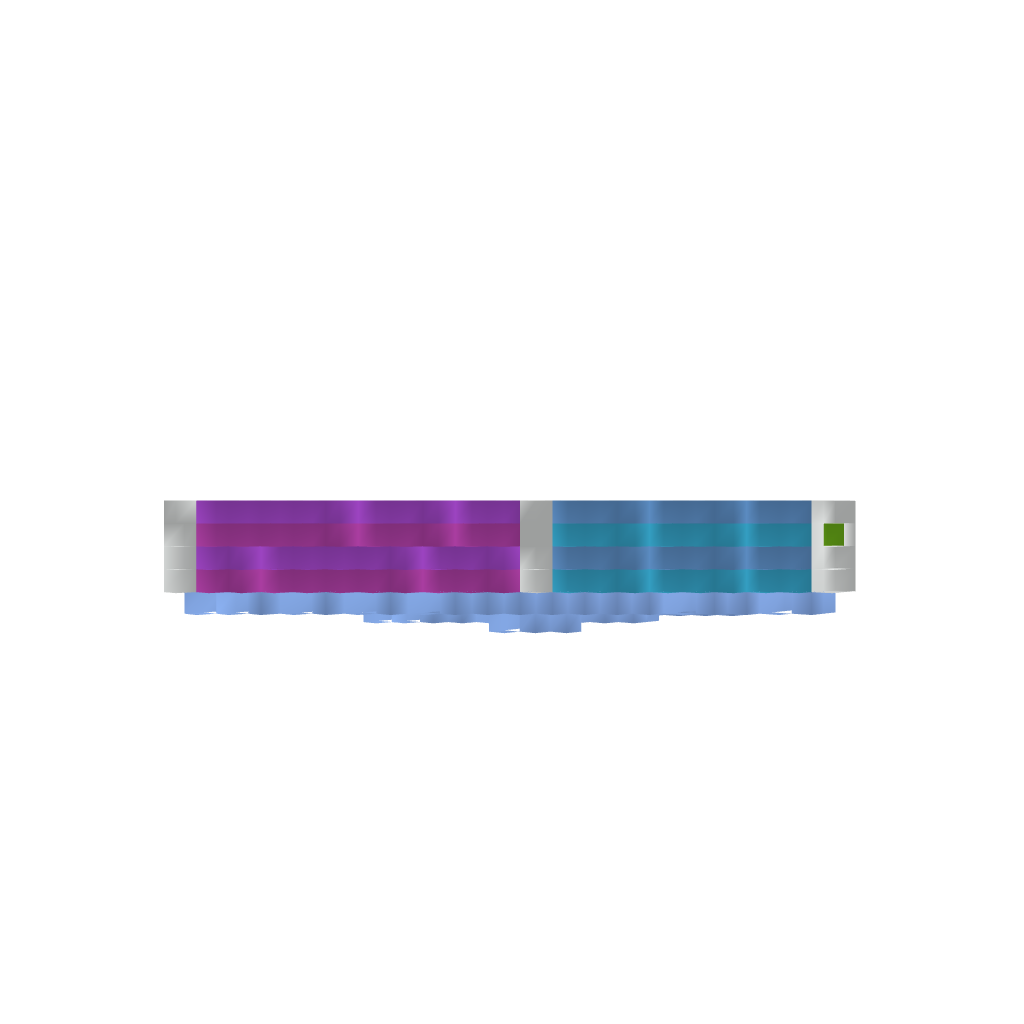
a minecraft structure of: Color Shuffle Tri 1.7.2